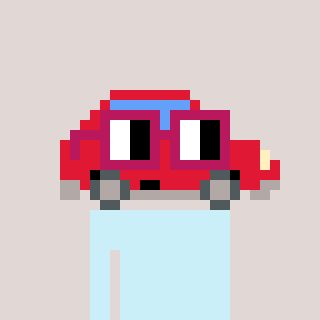
a pixel art character with square dark red glasses, a car-shaped head and a teal-colored body on a warm background